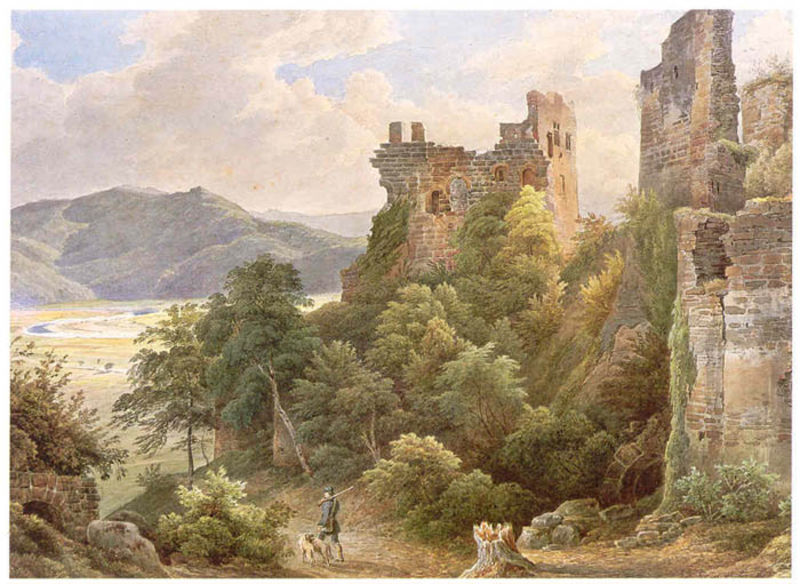
Titel: Ruine des Schlosses Ortenberg mit Blick ins Kinzigtal
Künstler: Carl Ludwig Frommel
Standort: Karlsruhe
Institution: Staatliche Kunsthalle Karlsruhe
Schlagwörter: arch, arches, blue, men, soldier, country, green, painting, wall, classical, cloud, clouds, man, sky, stone, tree, building, hill, hills, landscape, mountain, mountains, orange, water, tower, trees, boy, forest, grass, river, bushes, path, road, drawing, castle, ruin, ruins, dog, dogs, walking, scene, bridge, rural, sunshine, valley, stump, walls, brick, bricks, buildings, walk, bush, shrub, warrior, forrest, canvas, sheep, blue sky, shrubs, stones, stick, staff, gun, romantism, woods, hunter, rifle, mountian, verdant, scenery, greenery, hunt, overgrowth, abandoned, scout, overlook, romantisc, eben, treestump, gog, runes, lnadscape, old-fshioned, busjes